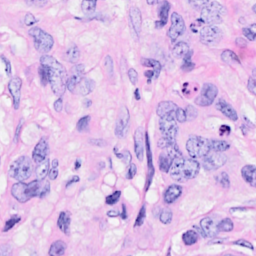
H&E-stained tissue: Breast